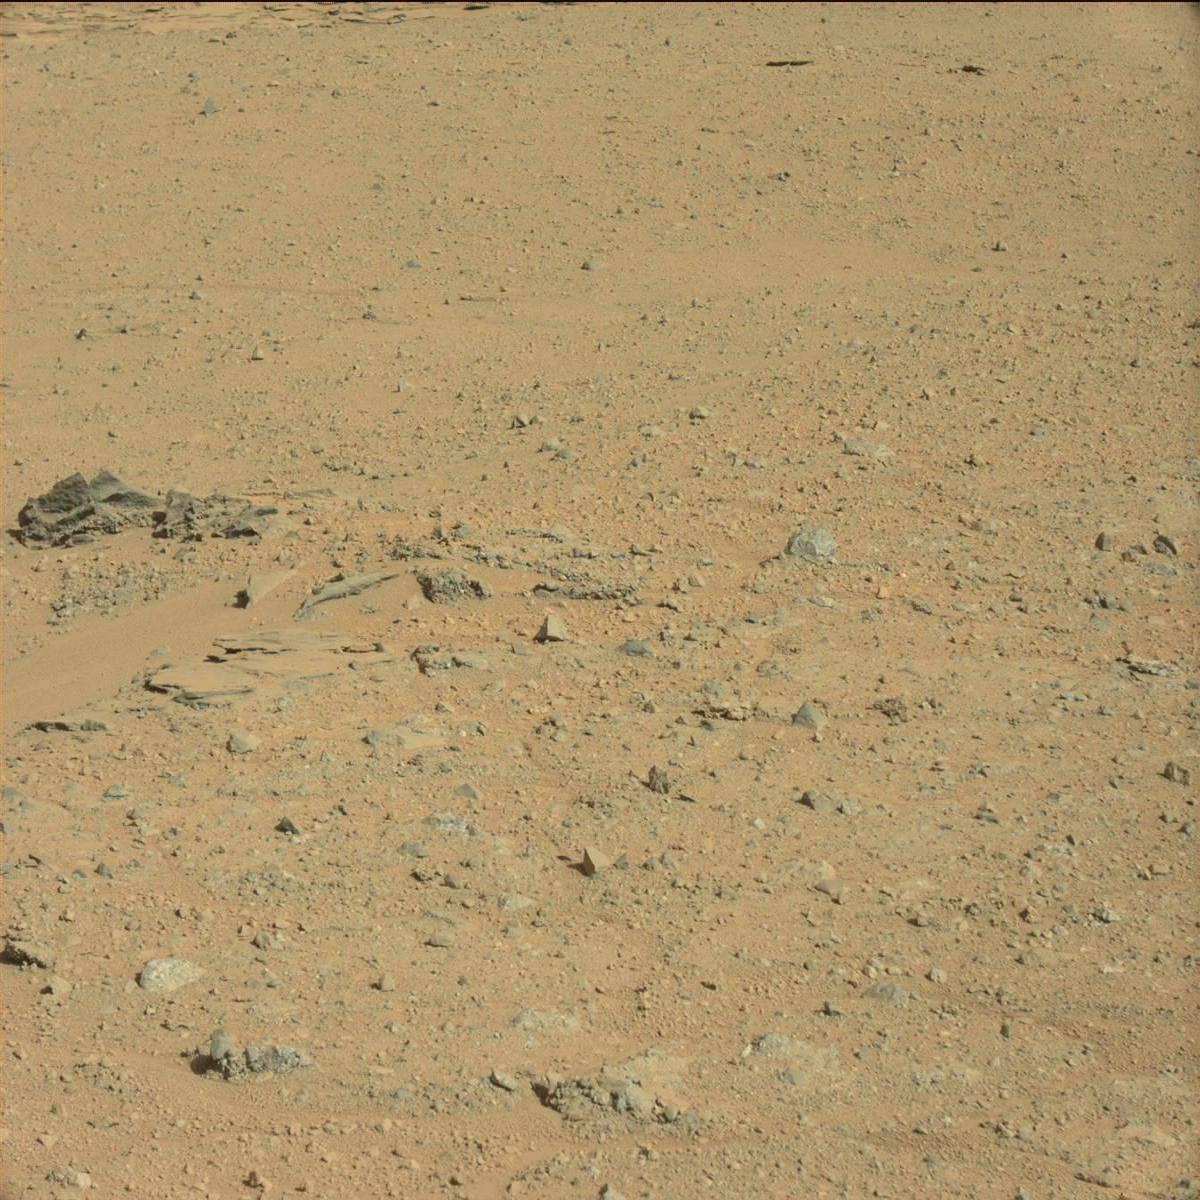
Terrain classes present: Bedrock, Rock, Sand / Soil